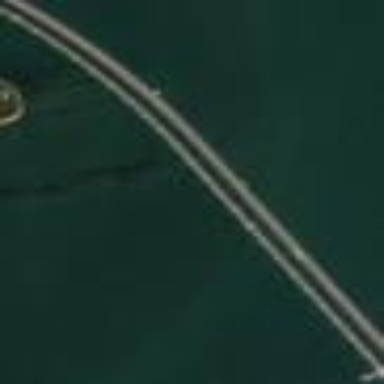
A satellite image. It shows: Viaduct bridge with beam structure.